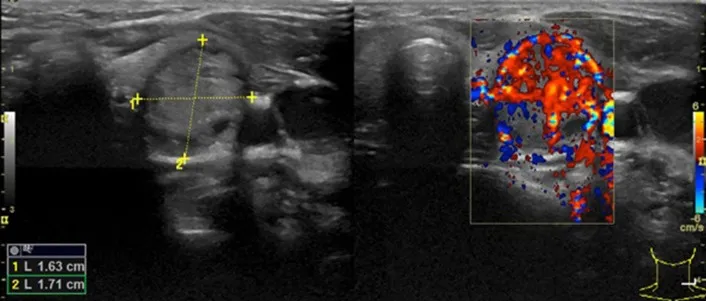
The first thyroid ultrasound examination showing a solitary thyroid nodule with an LD of 17 mm in the left lobe.
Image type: radiology (ultrasound)